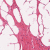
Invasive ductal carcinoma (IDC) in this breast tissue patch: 0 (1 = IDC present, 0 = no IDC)